九年级 · 变换几何
在平面直角坐标系中, 点 $C 、 D$ 的坐标分别为 $C(2,3) 、 D(1,0)$, 现以原点为位似中心, 将线段 $C D$ 放大得到线段 $A B$. 若点 $D$ 的对应点 $B$ 在 $x$ 轴上且 $O B=2$, 则点 $C$ 的对应点 $A$ 的坐标为 $\qquad$
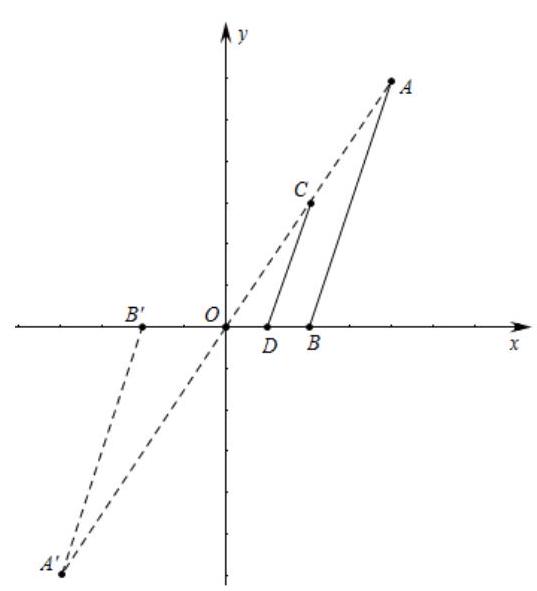
答案:  $(4,6)$ 或 $(-4,-6)$

解析: 解：如图，

由题意, 位似中心是 $O$, 位似比为 2 ,

$\therefore O C=A C$,

$\because C(2,3)$,

$\therefore A(4,6)$ 或 $(-4,-6)$,

故答案为 $(4,6)$ 或 $(-4,-6)$.

根据位似变换的定义, 画出图形即可解决问题, 注意有两解.

本题考查位似变换、坐标与图形的性质等知识, 解题的关键是学会正确画出图形解决问题, 注意一题

多解.